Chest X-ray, AP view. Patient: 76 years old, sex M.
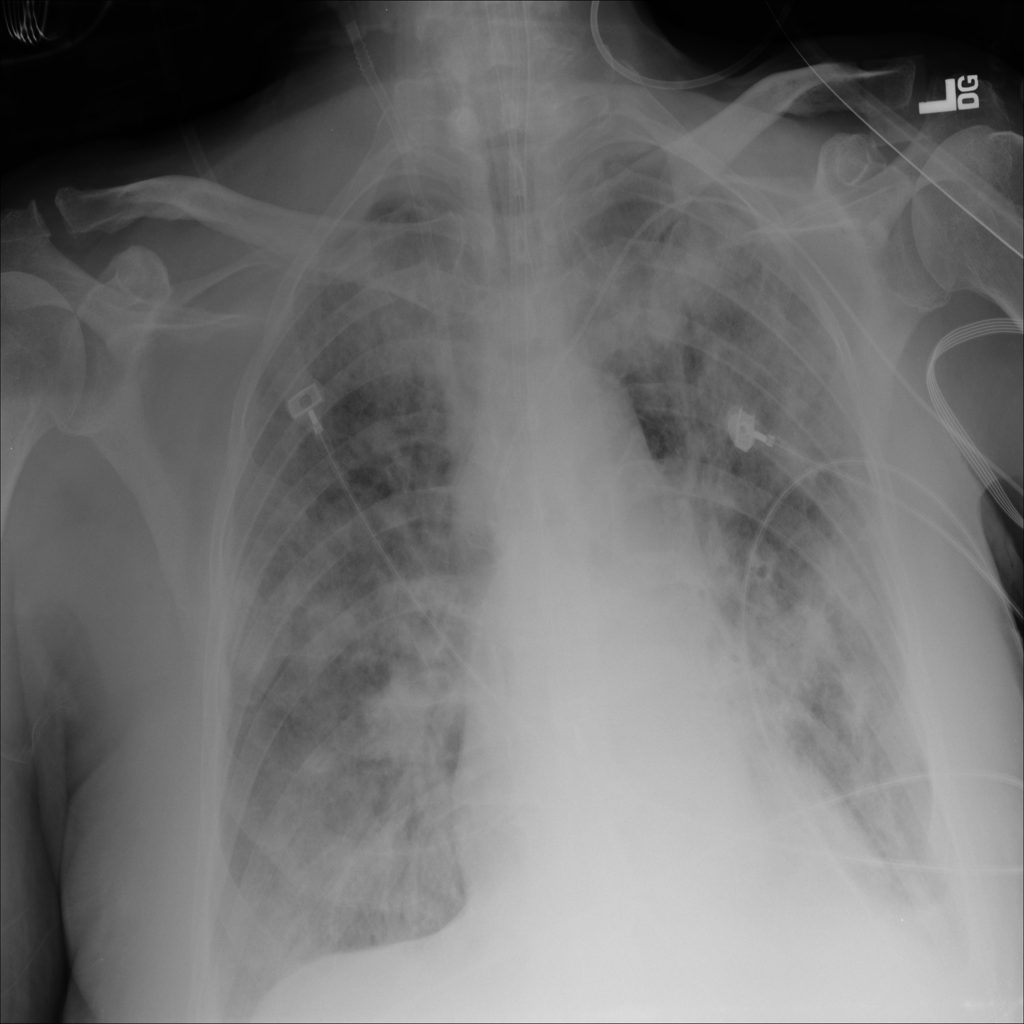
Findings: Infiltration